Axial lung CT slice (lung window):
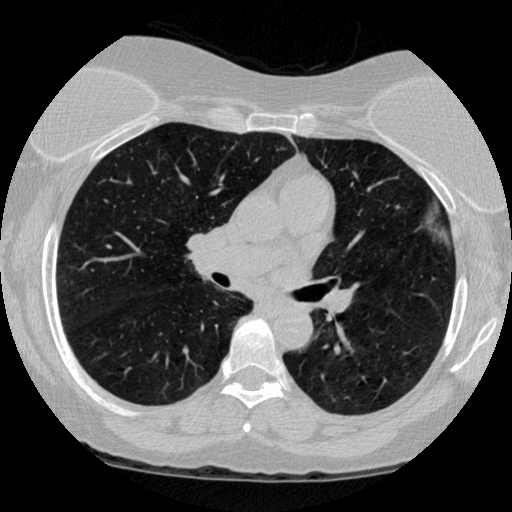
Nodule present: no